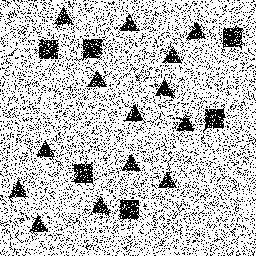
Squares: 6
Triangles: 14
Stars: 0
Total shapes: 20